Question: here is my html:
'''
<div class="row-fluid">
<div class="span3">
<div class="btn-group">
<a class="btn btn-primary" href="#"><i class="icon-user"></i> User</a>
<a class="btn btn-primary dropdown-toggle" data-toggle="dropdown" href="#">
<span class="icon-caret-down"></span>
</a>
<ul class="dropdown-menu">
<li><a href="#"><i class="icon-fixed-width icon-pencil"></i> Edit</a></li>
<li><a href="#"><i class="icon-fixed-width icon-trash"></i> Delete</a></li>
<li><a href="#"><i class="icon-fixed-width icon-ban-circle"></i> Ban</a></li>
<li class="divider"></li>
<li><a href="#"><i class="i"></i> Make admin</a></li>
</ul>
</div>
</div>
</div>
'''
This is a simple example from: <URL>
And in my browser chrome, the output is:
I use FontAwesome, and i want just try the icons. Pls help, thank you :)
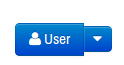
Answer: Try adding '<!DOCTYPE html>' to the beginning of your HTML file.
According to the <URL>:
> Bootstrap makes use of certain HTML elements and CSS properties that require the use of the HTML5 doctype. Include it at the beginning of all your projects.
So wrap your Bootstrap HTML files in the following:
'''
<!DOCTYPE html>
<html lang="en">
...
</html>
'''